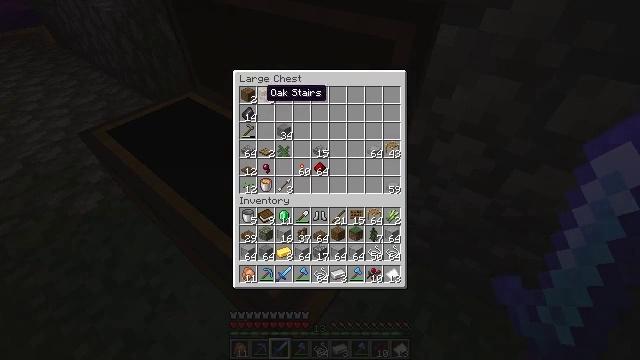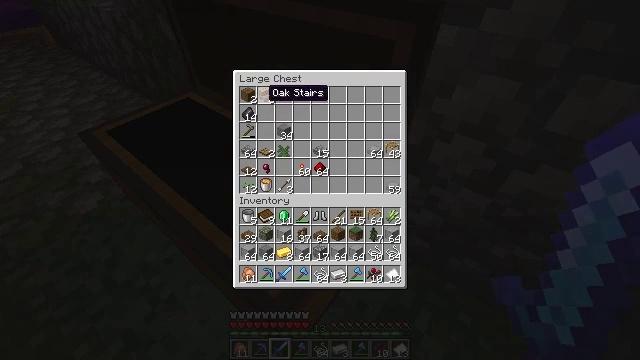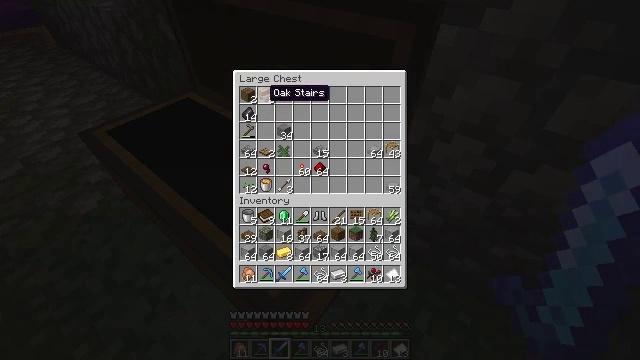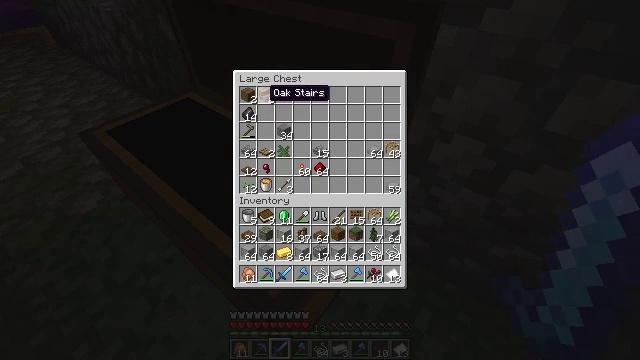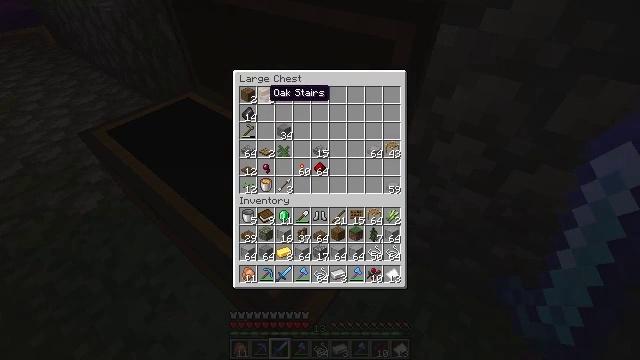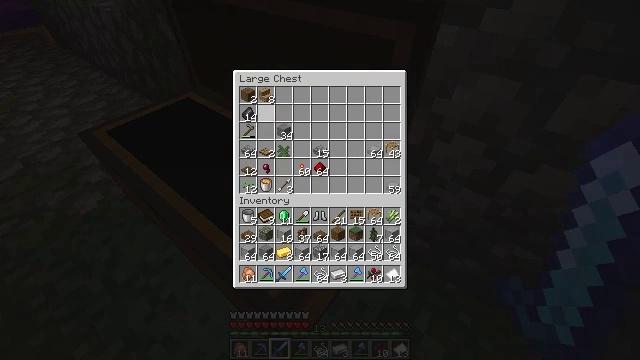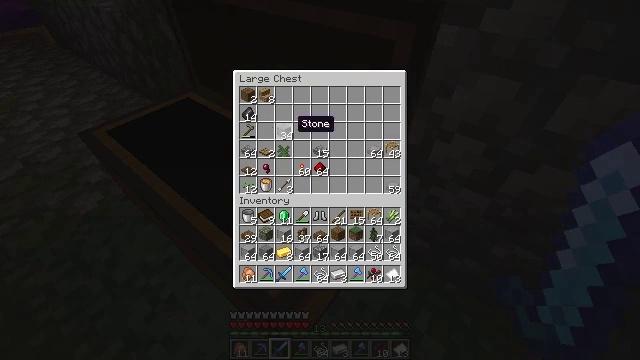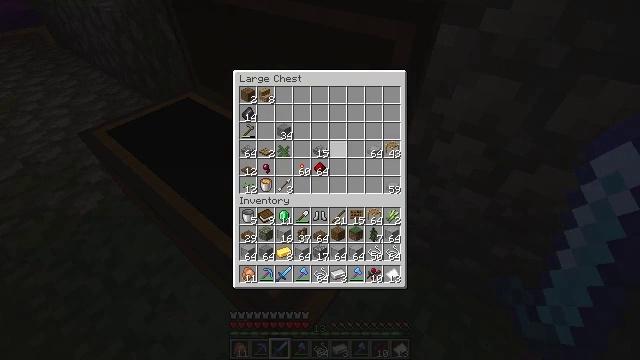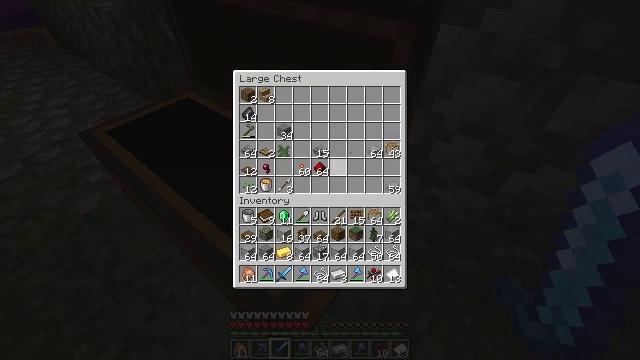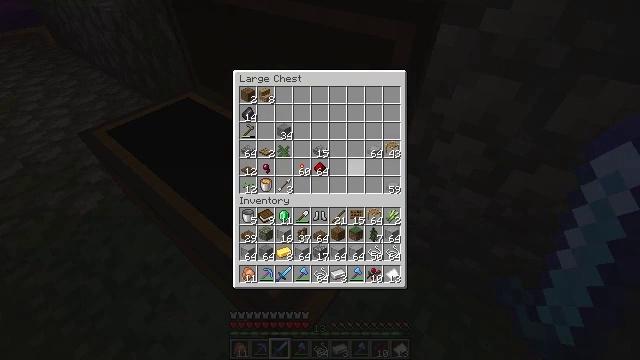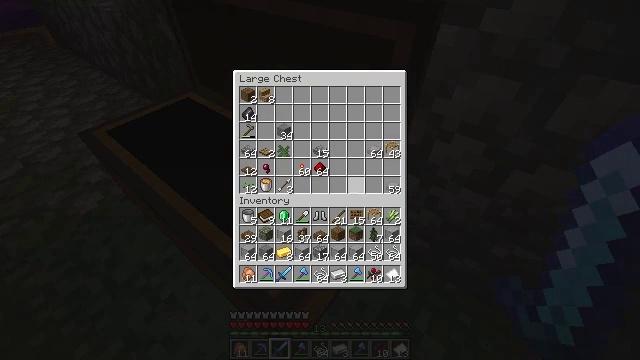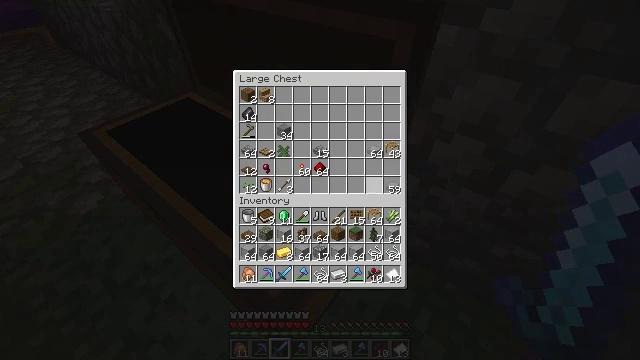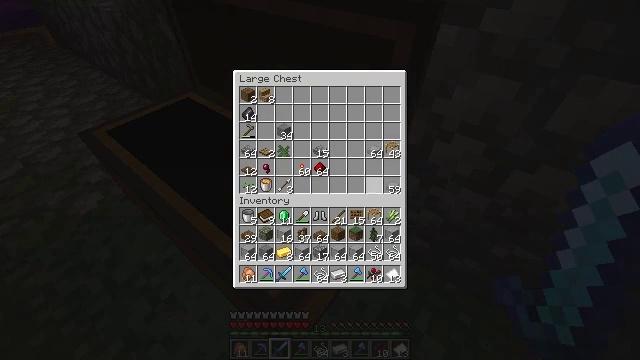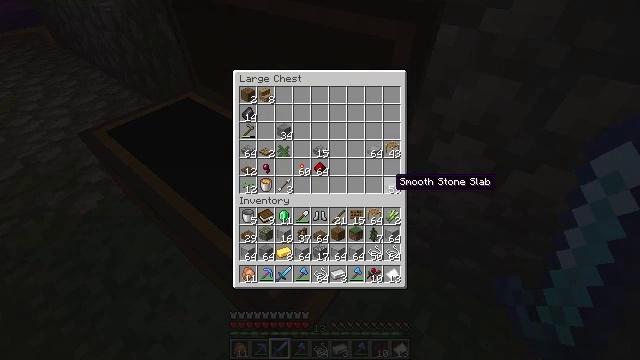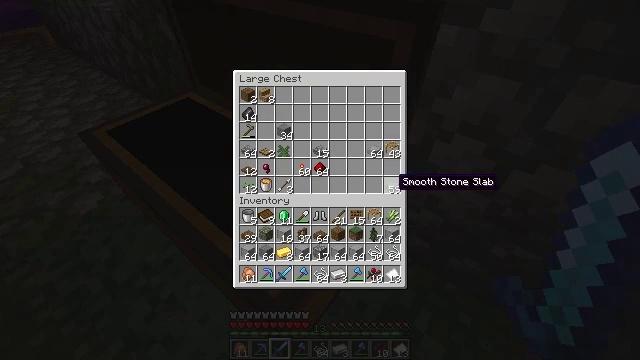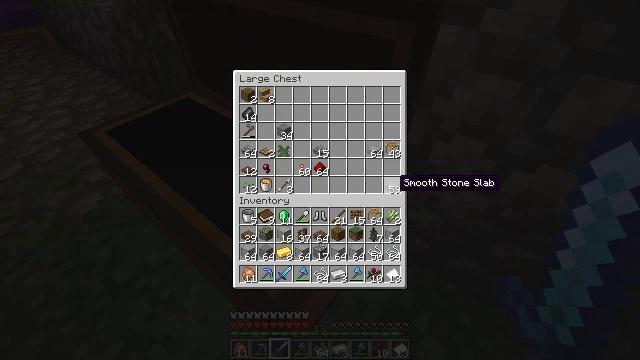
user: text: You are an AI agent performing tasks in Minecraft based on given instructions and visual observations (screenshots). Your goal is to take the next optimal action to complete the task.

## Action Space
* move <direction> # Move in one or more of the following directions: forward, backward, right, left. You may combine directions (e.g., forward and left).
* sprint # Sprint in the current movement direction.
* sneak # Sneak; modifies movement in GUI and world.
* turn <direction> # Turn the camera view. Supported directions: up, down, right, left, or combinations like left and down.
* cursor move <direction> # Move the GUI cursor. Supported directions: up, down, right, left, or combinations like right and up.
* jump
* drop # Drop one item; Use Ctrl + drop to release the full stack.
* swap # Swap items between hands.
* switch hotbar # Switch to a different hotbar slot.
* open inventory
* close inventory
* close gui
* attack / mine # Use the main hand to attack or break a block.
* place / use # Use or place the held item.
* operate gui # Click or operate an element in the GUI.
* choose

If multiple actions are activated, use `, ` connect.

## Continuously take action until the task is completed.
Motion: motion action
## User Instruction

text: Mine the glass to clear the view.
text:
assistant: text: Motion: sneak, attack / mine
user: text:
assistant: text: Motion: sneak
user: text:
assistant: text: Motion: sneak, attack / mine
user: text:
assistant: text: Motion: sneak, attack / mine
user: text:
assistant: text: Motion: sneak, attack / mine
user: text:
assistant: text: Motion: sneak, turn right and down
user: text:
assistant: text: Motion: sneak, turn right and down
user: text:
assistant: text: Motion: sneak, turn right and down
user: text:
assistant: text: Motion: sneak, turn right and down
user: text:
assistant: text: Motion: sneak, turn right
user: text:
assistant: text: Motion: sneak, turn right
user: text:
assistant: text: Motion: sneak, turn right
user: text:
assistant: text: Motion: sneak, turn right
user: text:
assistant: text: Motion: sneak
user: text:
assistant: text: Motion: sneak
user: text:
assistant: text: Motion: sneak
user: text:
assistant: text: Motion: sneak
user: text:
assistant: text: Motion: sneak
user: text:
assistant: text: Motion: sneak, attack / mine
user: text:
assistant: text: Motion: sneak, attack / mine
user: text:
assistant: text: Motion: sneak
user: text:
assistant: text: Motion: sneak
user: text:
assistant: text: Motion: sneak
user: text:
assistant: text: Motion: sneak
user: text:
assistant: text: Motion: sneak
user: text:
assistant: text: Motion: sneak
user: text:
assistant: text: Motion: sneak
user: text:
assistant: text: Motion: sneak
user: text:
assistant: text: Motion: sneak
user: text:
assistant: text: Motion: no_op